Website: lowes
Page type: billing-address
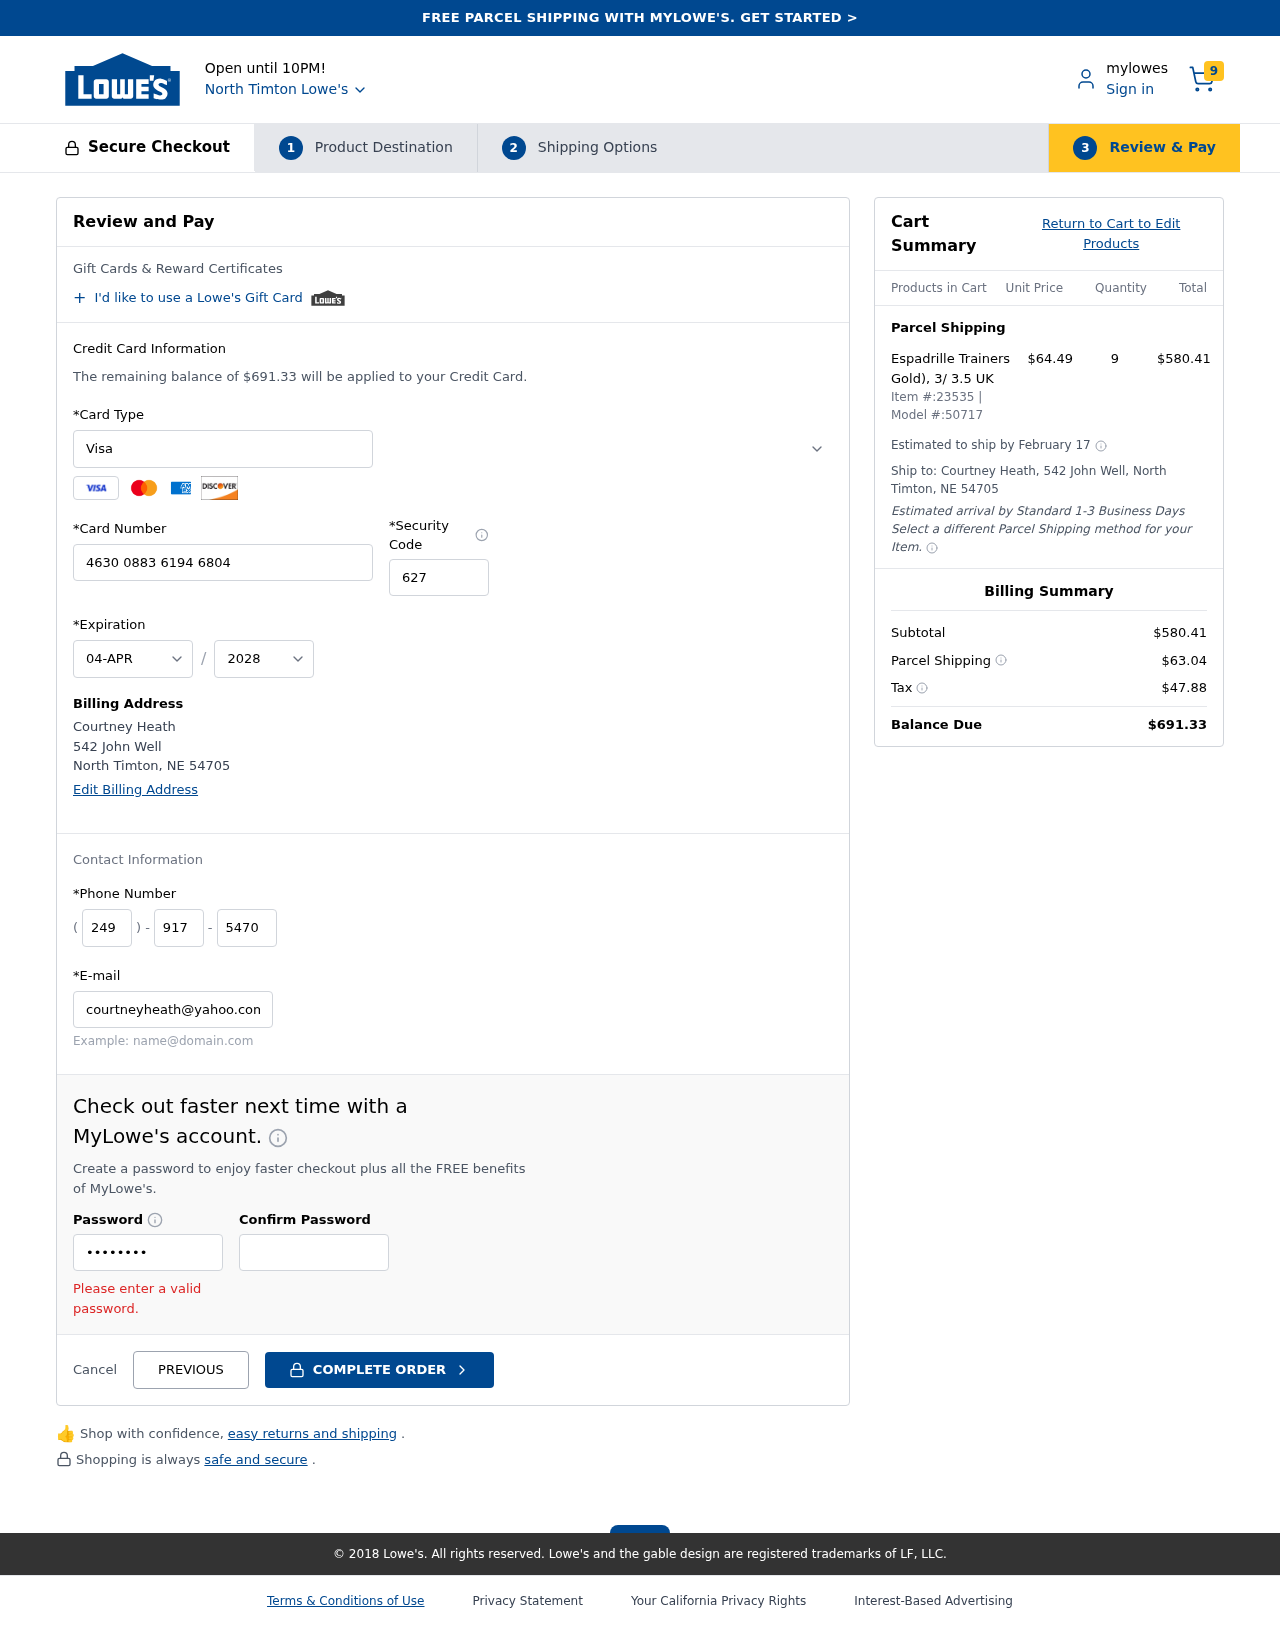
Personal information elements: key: PII_CARD_CVV
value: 627
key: PII_CARD_EXPIRY_MONTH
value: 04
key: PII_CARD_EXPIRY_YEAR
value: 28
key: PII_CARD_NUMBER
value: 4630 0883 6194 6804
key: PII_CARD_TYPE
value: Visa
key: PII_CITY
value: North Timton
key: PII_CITY_STATE_ZIP
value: North Timton, NE 54705
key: PII_EMAIL
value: courtneyheath@yahoo.com
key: PII_FULLNAME
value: Courtney Heath
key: PII_PHONE_AREA
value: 249
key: PII_PHONE_PREFIX
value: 917
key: PII_PHONE_SUFFIX
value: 5470
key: PII_STREET
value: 542 John Well
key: PII_FULLNAME2
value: Courtney Heath
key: PII_PHONE_LINE
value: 5470
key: PII_STATE_ABBR
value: NE
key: PII_POSTCODE
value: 54705
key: PII_POSTCODE_FULL
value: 54705
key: PII_CITY_STATE
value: North Timton, NE
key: PII_PHONE_LINE_NUMERIC
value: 5470
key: PII_PHONE_SUFFIX_NUMERIC
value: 5470
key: PII_POSTCODE_NUMERIC
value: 54705
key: PII_PHONE_LAST4
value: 5470
Product elements: key: PRODUCT1_NAME
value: Espadrille Trainers Gold), 3/ 3.5 UK
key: PRODUCT1_PRICE
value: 64.49
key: PRODUCT1_QUANTITY
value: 9
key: PRODUCT_ITEM_NUMBER
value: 23535
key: PRODUCT_MODEL_NUMBER
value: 50717
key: PRODUCT1_LINE_TOTAL
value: $580.41
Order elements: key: ORDER_NUM_ITEMS
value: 9
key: ORDER_TOTAL
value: $691.33
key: ORDER_SHIPPING_DATE
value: February 17
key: ORDER_SUBTOTAL
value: $580.41
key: ORDER_SHIPPING_COST
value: $63.04
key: ORDER_TAX
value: $47.88